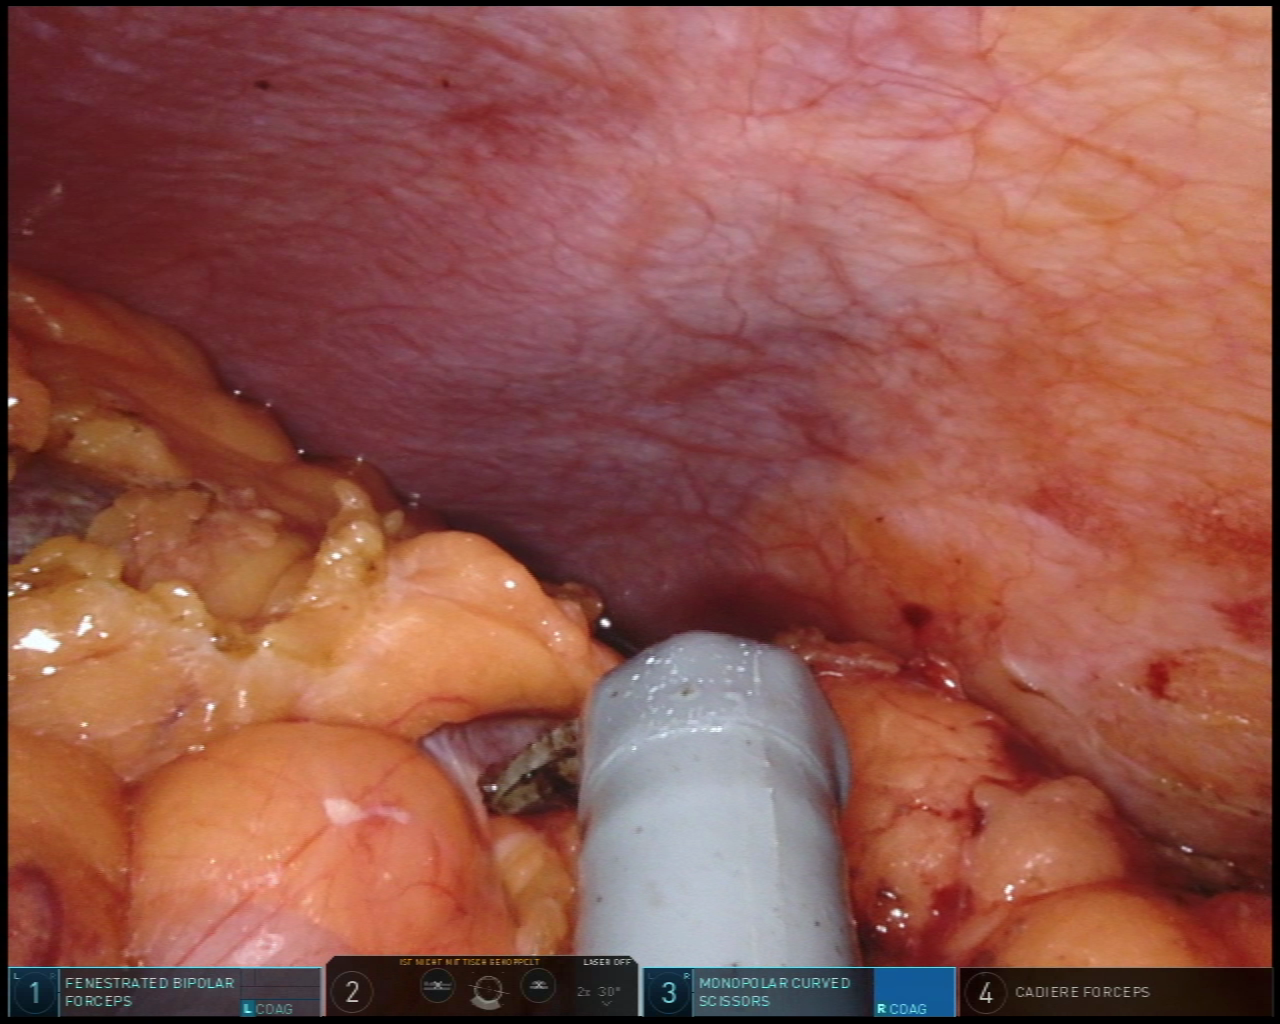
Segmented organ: spleen
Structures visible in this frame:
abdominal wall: yes
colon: no
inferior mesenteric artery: no
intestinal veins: no
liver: no
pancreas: no
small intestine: no
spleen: yes
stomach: no
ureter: no
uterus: no
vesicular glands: no